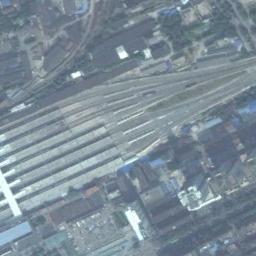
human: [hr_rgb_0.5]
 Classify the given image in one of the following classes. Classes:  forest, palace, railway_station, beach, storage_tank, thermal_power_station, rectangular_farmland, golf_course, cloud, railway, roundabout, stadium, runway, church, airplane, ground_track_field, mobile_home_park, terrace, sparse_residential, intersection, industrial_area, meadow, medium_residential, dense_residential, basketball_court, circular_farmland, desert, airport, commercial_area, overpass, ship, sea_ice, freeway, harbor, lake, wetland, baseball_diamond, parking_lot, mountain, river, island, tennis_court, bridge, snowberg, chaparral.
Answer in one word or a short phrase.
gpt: railway_station